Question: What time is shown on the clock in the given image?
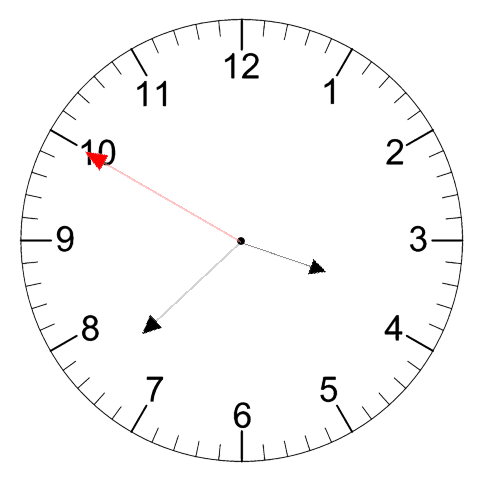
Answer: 03:37:50